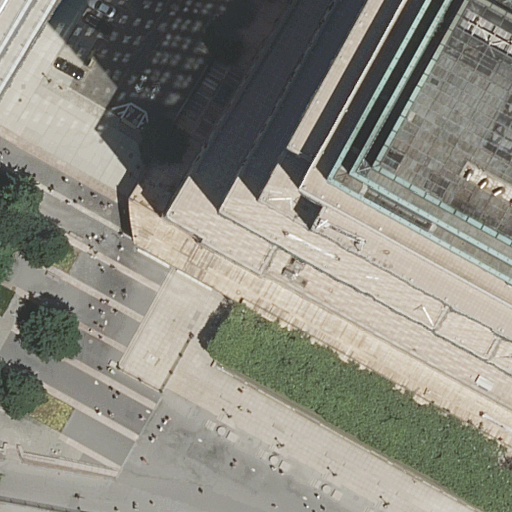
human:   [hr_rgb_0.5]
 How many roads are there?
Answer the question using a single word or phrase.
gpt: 5

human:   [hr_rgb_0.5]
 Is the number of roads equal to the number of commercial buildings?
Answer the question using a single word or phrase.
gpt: no

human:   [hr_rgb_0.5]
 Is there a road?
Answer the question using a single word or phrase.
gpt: yes

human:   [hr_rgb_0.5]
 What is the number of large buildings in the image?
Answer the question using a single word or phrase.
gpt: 1

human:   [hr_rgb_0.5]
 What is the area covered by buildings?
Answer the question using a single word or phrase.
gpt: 4347m2

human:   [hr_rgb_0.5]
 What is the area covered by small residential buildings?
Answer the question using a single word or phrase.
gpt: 0m2

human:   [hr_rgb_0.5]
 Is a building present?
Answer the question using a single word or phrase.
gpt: yes

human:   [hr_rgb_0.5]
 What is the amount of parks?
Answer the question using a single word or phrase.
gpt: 1

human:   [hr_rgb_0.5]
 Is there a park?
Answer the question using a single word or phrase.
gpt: yes

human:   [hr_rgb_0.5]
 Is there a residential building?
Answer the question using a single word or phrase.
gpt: yes

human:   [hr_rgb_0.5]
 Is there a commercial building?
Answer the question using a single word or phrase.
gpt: no

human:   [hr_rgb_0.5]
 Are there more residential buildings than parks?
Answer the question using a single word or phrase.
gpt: yes

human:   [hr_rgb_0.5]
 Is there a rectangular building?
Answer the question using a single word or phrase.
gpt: yes

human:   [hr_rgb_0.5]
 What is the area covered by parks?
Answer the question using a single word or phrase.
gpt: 6194m2

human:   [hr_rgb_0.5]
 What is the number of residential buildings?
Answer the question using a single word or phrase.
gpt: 2

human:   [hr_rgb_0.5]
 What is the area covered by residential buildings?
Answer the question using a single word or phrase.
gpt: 4347m2

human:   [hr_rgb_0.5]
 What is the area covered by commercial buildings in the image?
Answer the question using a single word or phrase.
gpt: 0m2

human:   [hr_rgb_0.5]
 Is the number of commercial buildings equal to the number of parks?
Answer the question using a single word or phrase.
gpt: no

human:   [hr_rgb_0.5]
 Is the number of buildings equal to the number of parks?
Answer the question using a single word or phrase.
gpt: no

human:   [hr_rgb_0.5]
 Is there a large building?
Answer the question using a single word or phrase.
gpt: yes

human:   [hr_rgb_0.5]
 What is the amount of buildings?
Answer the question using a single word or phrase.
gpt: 2

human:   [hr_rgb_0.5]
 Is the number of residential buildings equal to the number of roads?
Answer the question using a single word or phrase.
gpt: no

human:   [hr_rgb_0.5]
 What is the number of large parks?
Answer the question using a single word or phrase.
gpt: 1

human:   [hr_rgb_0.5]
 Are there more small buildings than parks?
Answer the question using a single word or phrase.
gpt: no

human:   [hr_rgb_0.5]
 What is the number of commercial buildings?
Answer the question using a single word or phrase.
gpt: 0

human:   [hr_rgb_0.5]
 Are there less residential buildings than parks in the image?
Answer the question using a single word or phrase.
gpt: no

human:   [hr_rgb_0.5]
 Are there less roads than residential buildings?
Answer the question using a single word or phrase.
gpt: no

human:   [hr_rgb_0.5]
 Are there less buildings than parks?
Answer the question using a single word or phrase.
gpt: no

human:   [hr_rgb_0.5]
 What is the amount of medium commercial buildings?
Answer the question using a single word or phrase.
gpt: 0

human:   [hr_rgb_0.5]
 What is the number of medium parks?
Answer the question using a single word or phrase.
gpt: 0

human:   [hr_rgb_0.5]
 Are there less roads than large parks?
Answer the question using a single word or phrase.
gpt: no

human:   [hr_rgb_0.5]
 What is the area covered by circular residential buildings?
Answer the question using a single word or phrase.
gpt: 0m2

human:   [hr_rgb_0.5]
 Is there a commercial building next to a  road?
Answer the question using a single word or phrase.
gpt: no

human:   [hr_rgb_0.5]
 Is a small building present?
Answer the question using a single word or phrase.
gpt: no

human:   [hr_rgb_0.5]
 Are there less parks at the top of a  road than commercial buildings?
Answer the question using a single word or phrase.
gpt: no

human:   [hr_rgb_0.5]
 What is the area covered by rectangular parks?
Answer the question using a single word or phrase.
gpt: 0m2

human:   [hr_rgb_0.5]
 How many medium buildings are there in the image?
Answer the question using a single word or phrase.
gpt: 1

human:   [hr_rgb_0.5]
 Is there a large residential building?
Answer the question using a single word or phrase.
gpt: yes

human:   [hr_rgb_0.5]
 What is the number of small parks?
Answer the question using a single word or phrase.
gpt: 0

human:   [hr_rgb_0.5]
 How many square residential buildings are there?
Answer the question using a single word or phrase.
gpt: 0

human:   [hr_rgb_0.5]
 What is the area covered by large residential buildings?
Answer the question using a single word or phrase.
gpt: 3848m2

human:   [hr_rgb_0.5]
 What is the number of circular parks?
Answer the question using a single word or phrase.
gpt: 0

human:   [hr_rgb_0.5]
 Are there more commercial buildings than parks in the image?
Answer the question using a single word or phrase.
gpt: no

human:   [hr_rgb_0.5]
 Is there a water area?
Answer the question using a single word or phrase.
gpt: no

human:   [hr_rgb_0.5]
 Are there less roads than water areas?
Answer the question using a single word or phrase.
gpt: no

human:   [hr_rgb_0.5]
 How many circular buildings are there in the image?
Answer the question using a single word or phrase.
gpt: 0

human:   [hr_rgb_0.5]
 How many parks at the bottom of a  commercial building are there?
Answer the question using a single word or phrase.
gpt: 0

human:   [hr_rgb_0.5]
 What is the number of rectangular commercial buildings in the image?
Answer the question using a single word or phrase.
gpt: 0

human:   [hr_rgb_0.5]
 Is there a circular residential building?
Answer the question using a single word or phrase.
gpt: no

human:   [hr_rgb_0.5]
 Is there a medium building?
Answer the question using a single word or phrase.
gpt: yes

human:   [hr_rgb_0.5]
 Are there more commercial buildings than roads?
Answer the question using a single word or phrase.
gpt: no

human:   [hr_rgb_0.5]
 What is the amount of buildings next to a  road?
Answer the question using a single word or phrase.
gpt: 2

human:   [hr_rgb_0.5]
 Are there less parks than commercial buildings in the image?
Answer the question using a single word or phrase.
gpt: no

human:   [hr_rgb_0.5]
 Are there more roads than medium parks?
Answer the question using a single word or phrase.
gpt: yes

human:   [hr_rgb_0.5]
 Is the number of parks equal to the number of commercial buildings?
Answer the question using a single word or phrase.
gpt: no

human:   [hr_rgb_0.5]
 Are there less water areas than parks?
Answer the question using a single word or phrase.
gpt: yes

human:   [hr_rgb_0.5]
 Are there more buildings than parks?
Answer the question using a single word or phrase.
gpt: yes

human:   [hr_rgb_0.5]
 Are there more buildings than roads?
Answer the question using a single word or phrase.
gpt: no

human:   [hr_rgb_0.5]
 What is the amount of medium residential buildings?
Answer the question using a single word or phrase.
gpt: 1

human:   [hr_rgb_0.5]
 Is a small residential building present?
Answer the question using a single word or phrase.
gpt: no

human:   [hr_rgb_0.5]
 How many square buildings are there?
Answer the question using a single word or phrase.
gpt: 0

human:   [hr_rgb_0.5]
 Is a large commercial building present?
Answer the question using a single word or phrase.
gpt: no

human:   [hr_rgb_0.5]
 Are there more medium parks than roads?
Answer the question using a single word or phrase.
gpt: no

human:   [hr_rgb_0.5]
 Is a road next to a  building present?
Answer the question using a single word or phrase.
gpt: yes